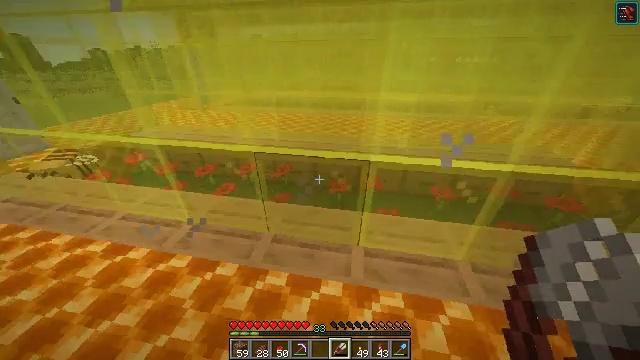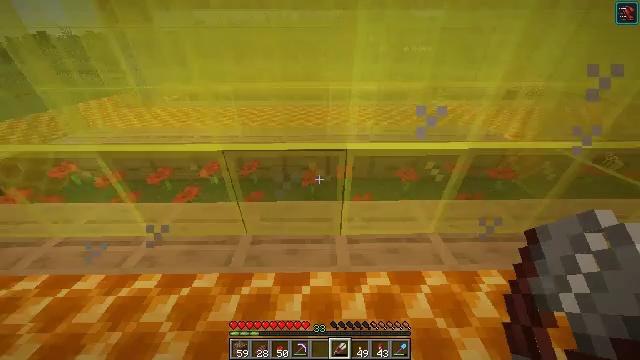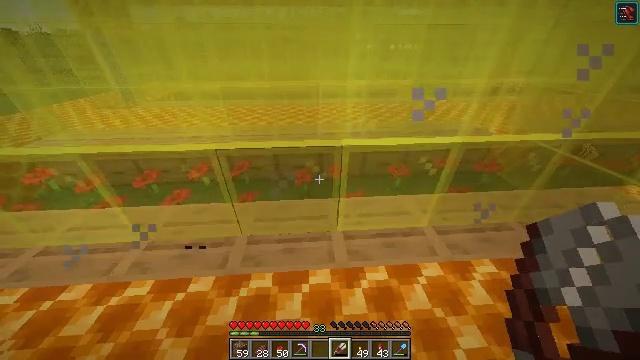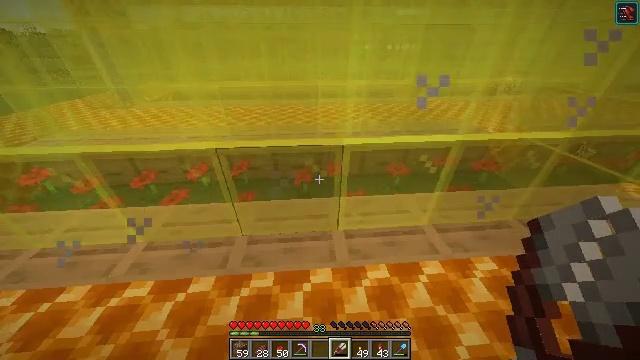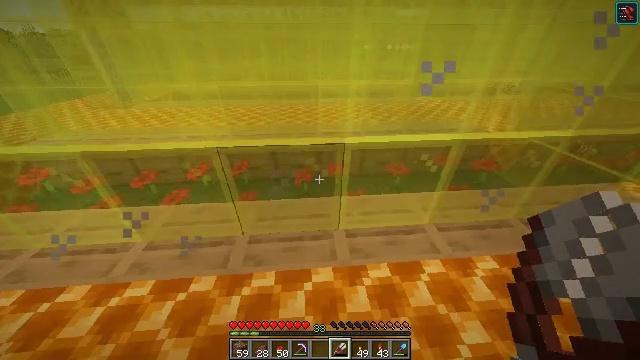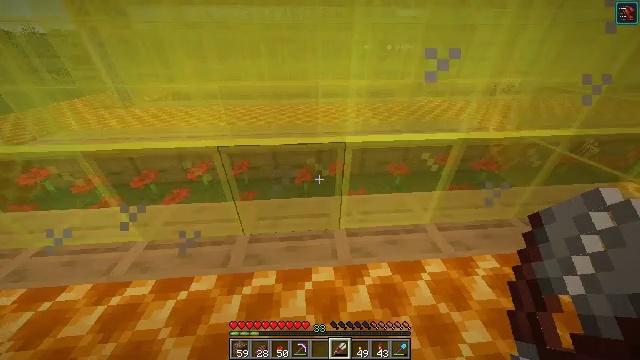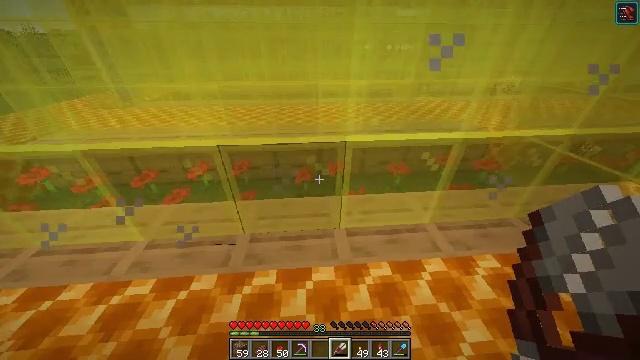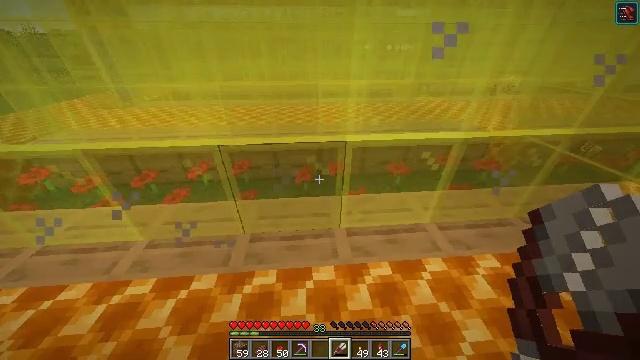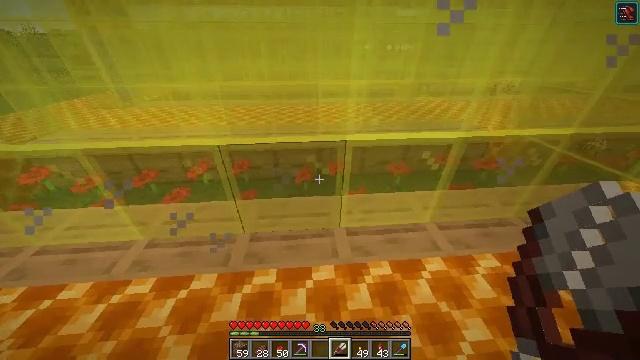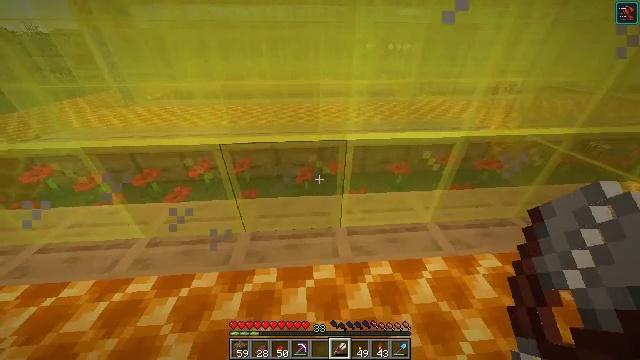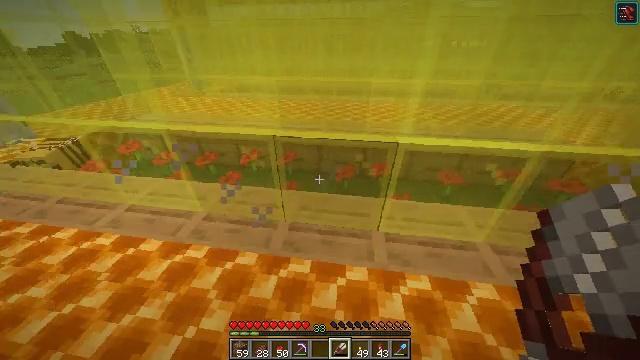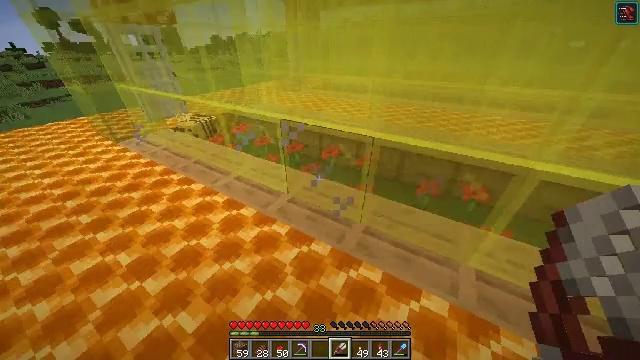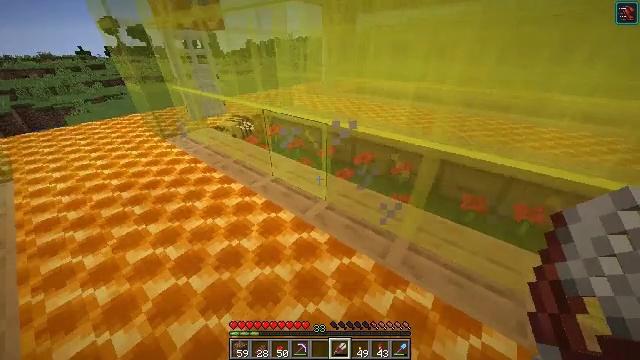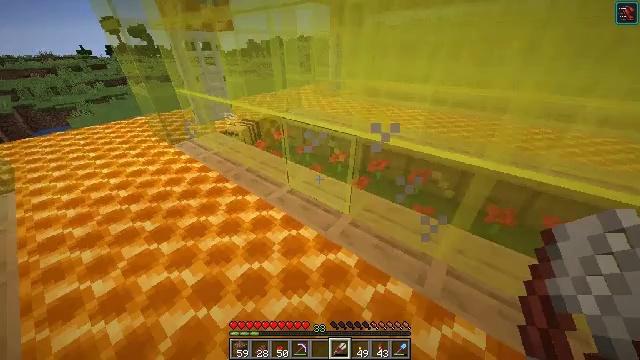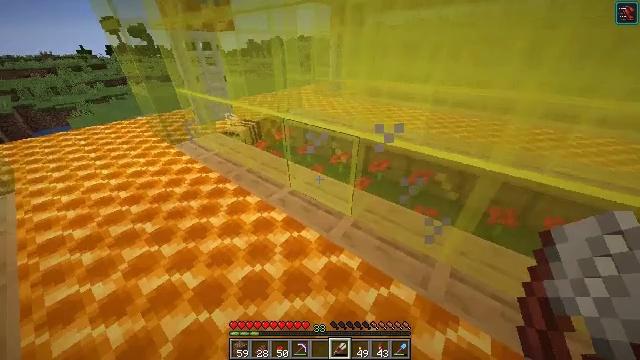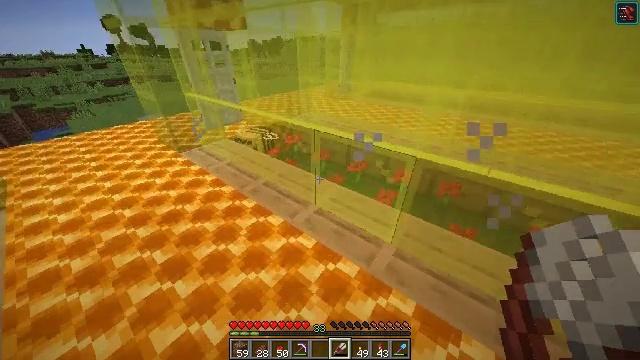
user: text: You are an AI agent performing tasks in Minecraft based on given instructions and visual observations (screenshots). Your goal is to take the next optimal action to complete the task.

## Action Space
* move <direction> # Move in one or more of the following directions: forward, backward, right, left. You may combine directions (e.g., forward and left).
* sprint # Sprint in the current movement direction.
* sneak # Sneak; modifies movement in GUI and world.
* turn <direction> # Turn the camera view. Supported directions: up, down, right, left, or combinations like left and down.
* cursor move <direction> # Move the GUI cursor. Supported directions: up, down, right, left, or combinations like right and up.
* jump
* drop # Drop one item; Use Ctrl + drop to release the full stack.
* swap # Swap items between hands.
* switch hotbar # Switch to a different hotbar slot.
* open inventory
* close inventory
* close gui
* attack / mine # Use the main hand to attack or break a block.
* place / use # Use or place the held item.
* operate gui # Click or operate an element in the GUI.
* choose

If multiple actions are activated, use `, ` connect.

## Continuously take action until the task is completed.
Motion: motion action
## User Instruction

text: Use 4 honeycombs to craft a honeycomb block.
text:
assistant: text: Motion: turn right and down
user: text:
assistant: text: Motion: turn right
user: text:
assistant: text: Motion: no_op
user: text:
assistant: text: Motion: no_op
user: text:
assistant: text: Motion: no_op
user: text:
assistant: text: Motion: no_op
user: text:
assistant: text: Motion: no_op
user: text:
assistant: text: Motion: no_op
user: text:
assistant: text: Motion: no_op
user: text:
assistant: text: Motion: move left, turn left
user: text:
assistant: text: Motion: move left, turn left
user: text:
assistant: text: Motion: move forward and move left, turn left
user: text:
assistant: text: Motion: move forward and move left
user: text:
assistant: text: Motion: move forward and move left
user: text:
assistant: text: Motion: move forward and move left
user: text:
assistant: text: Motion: move forward and move left
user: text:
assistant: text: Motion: move forward and move left
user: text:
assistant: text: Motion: move forward and move left
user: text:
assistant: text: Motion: move forward and move left
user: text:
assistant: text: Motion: move left
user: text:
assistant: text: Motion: move left
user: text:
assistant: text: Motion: move left
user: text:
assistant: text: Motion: move left
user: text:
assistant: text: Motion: move forward and move left
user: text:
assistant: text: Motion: move forward and move left
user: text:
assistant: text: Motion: move forward and move left
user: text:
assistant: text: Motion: move forward and move left
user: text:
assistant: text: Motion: move forward and move left
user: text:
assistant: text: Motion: move forward and move left
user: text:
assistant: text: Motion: move forward and move left, turn right